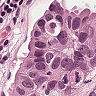
Metastatic tissue present: yes